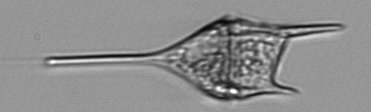
Label: Tripos_lineatus